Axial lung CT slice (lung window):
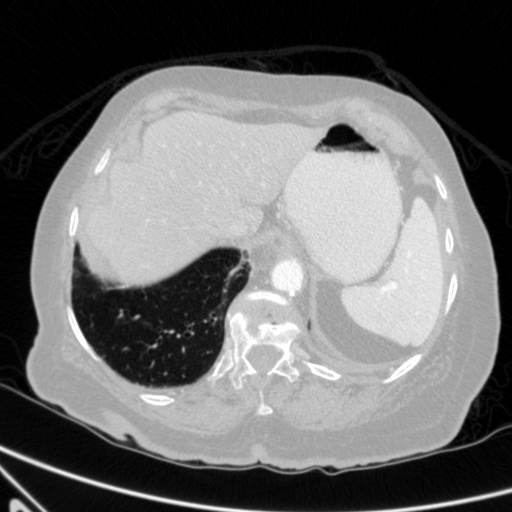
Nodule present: no